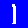
Digit: 1